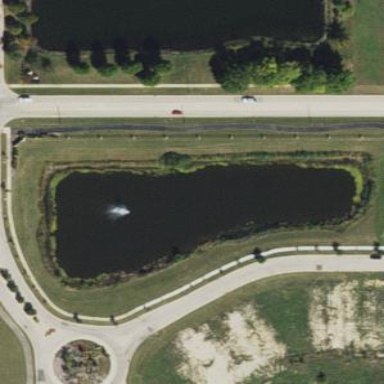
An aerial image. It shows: Detention basin filled with water.